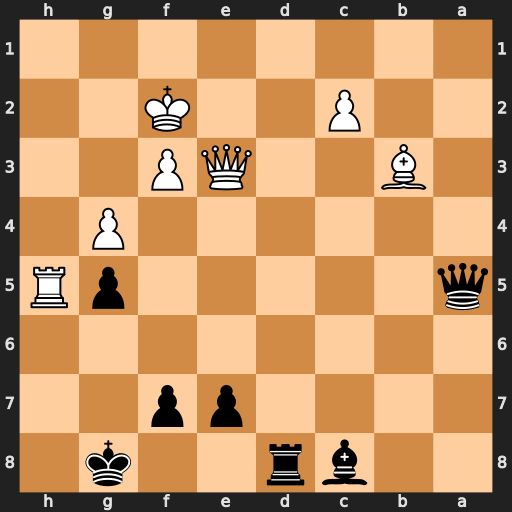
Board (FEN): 2br2k1/4pp2/8/q5pR/6P1/1B2QP2/2P2K2/8
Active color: b
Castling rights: -
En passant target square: -
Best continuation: Rd2+